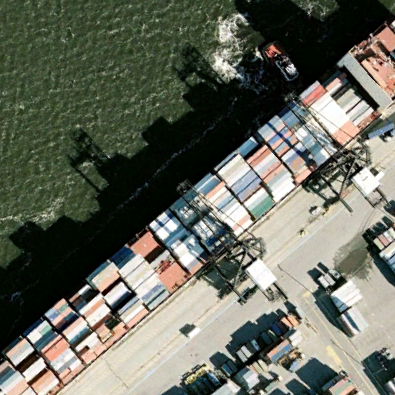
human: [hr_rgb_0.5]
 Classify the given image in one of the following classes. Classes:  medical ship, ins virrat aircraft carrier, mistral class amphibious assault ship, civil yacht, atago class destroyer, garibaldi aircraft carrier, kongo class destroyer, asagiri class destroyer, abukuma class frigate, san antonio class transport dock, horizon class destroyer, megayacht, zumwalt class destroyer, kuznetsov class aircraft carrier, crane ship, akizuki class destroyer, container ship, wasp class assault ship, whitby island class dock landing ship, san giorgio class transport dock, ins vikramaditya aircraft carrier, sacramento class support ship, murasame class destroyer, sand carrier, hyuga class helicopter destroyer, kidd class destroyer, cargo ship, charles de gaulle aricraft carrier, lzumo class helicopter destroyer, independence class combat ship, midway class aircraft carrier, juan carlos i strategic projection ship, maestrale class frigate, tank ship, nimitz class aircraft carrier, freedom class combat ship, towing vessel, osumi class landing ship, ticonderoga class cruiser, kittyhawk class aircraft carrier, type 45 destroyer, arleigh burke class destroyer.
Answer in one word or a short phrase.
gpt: Container ship